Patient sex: F
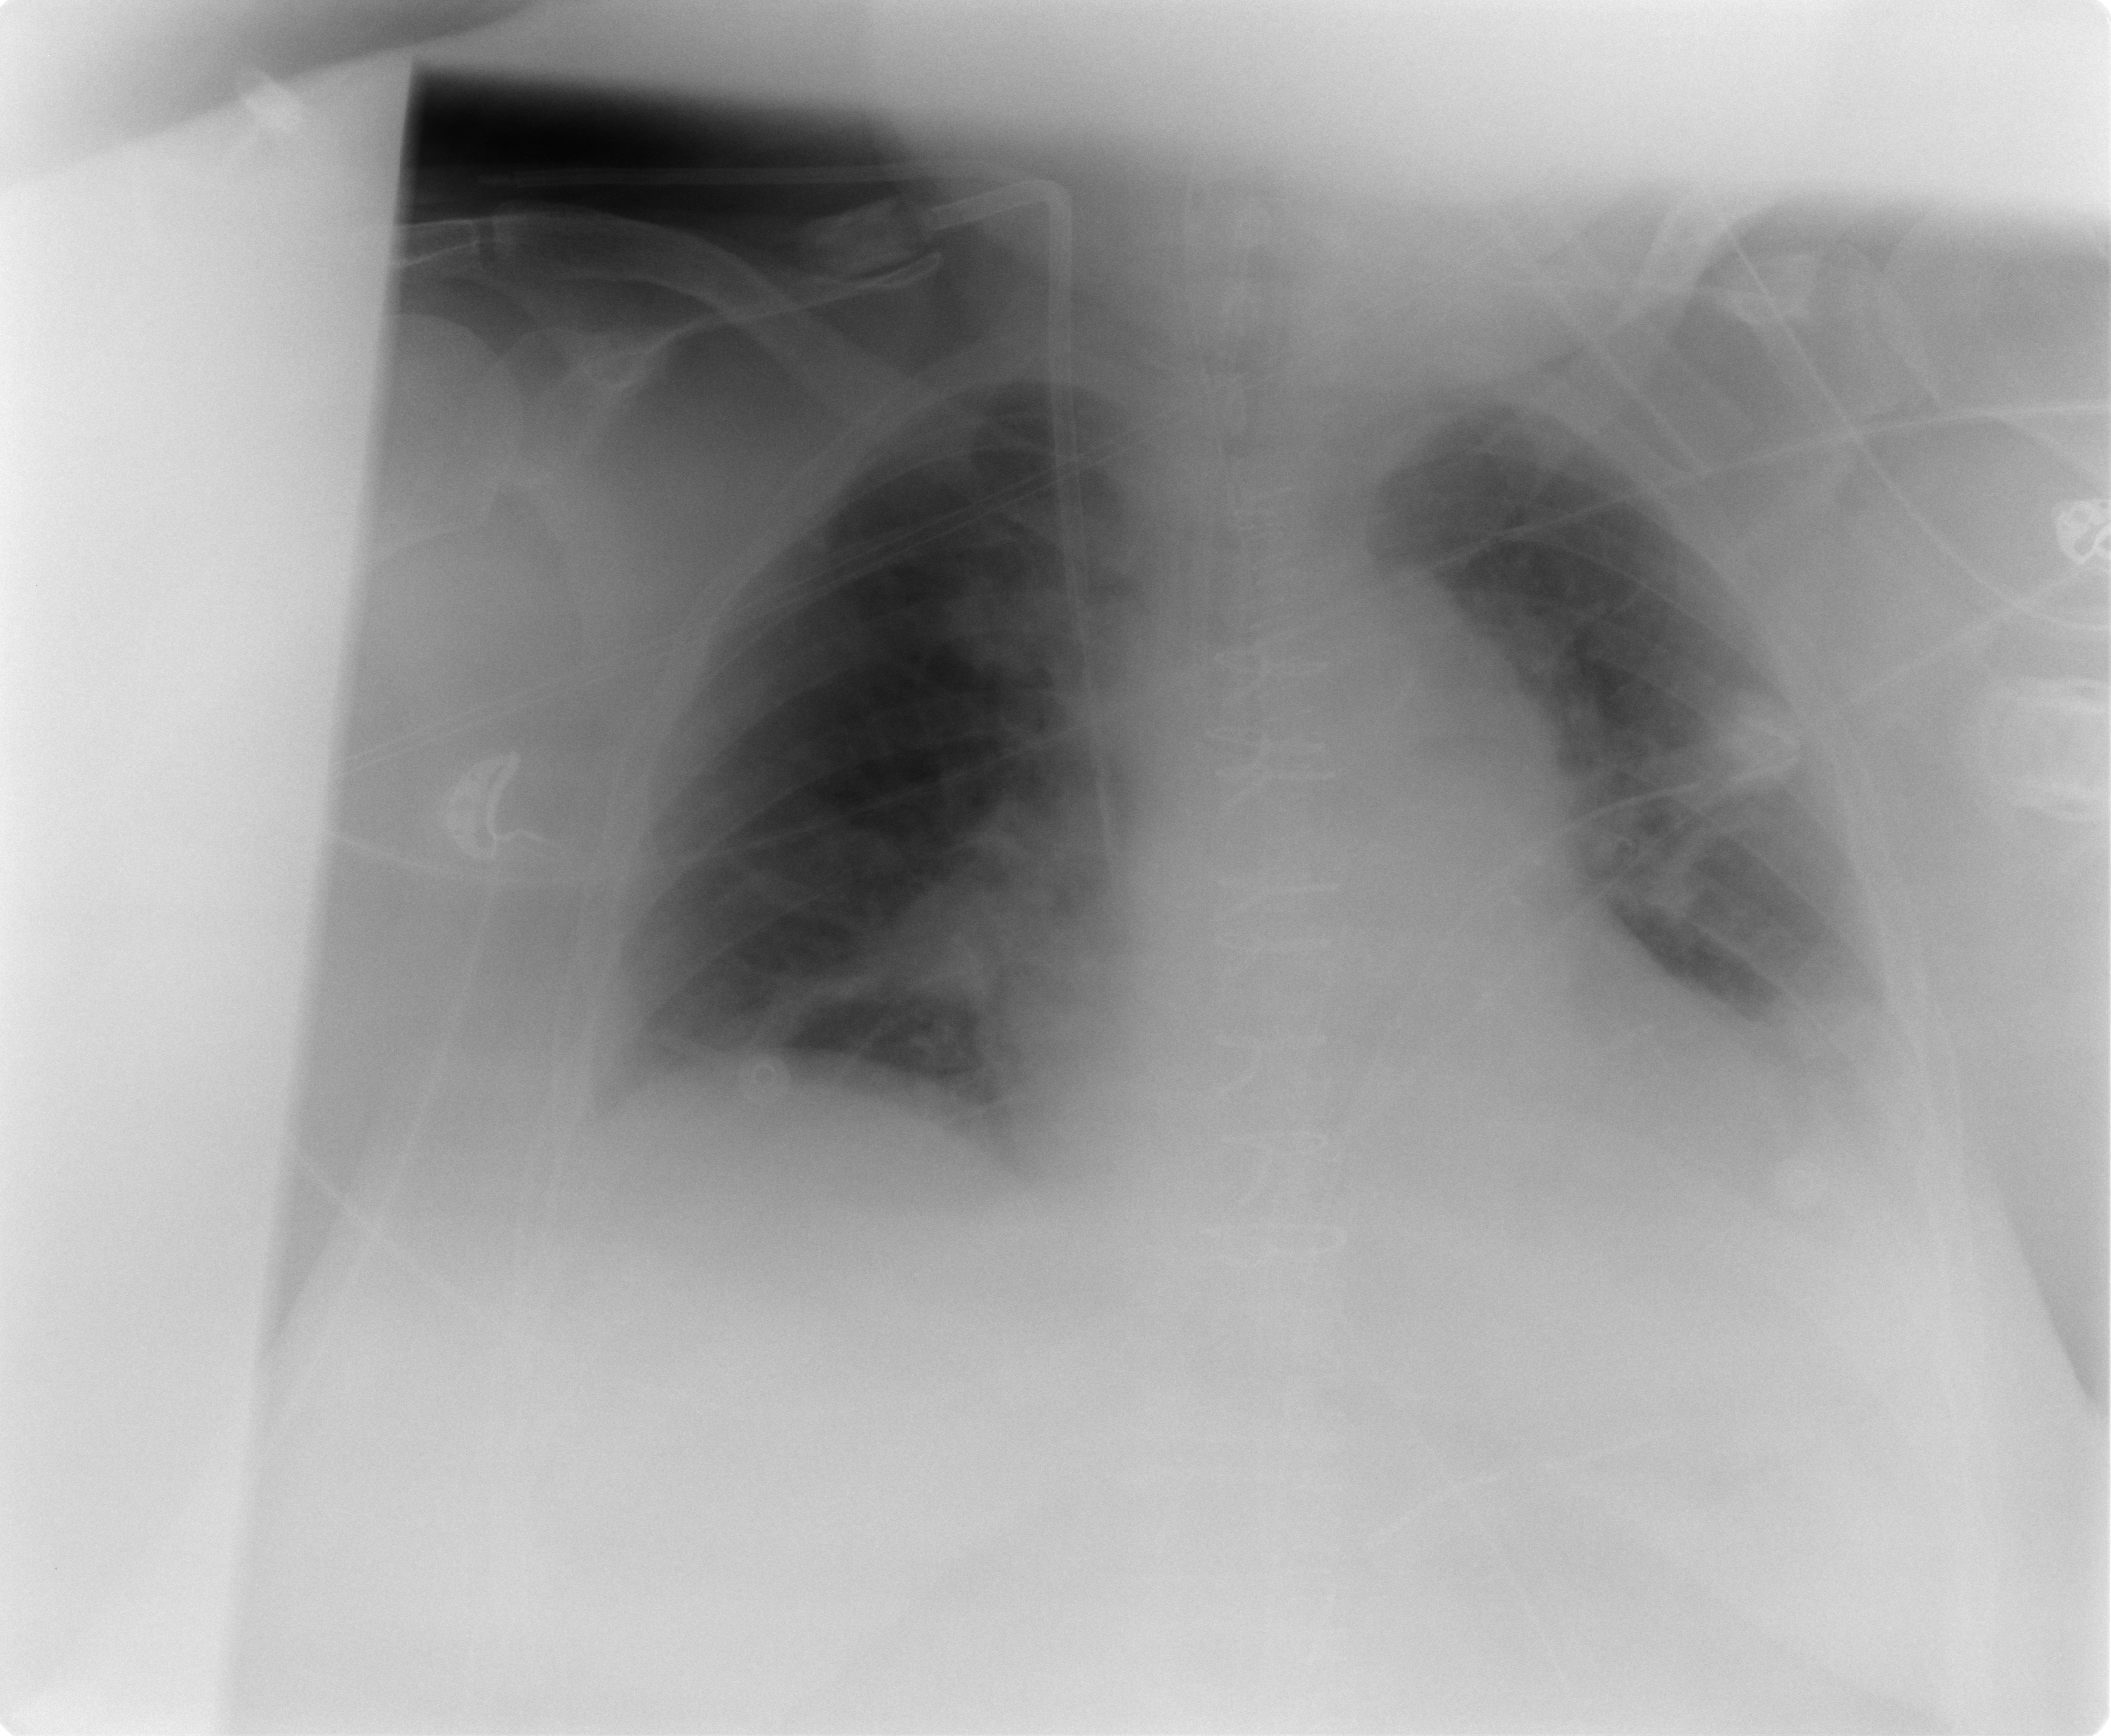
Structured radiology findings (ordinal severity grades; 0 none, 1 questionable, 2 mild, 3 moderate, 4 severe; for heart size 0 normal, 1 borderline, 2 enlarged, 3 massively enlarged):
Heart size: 0
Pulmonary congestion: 1
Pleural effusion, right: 0
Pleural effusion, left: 0
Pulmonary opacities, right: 0
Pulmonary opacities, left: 0
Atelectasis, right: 1
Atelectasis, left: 1